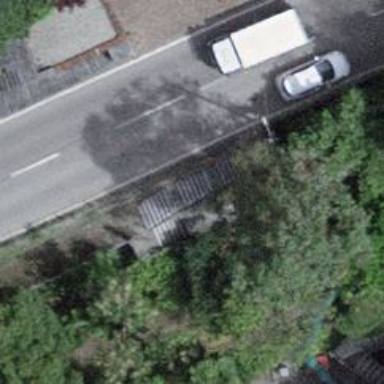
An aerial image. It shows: Bus stop with platform for public transport.